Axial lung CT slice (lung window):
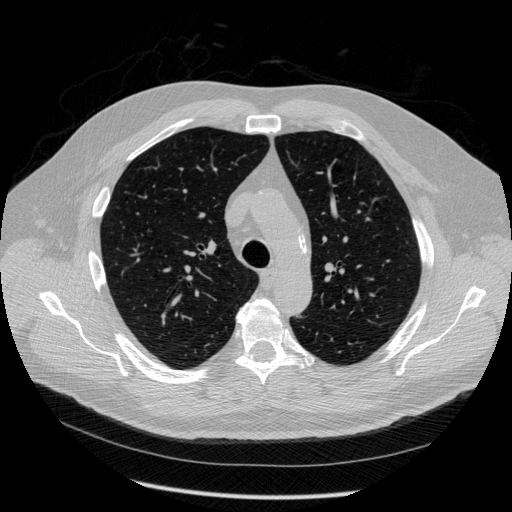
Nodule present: no